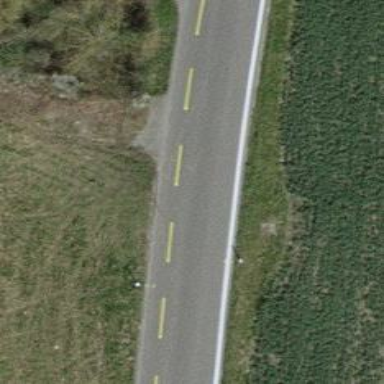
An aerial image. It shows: Tertiary road with asphalt surface. There is cycle lane on the left side of the road.